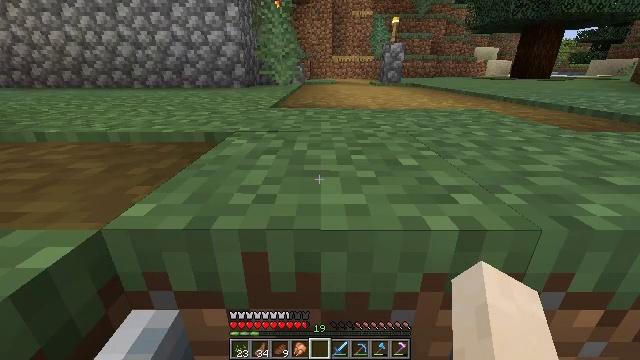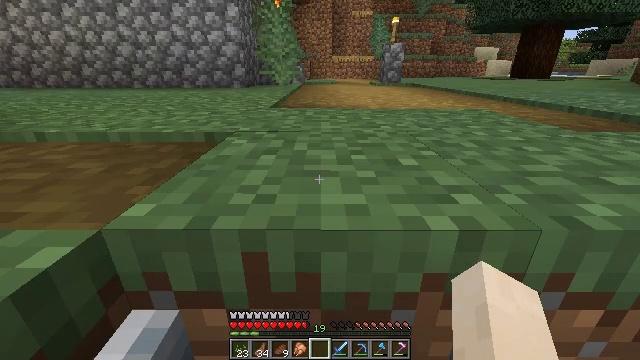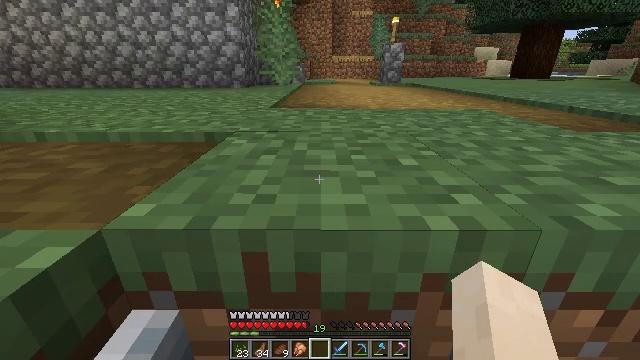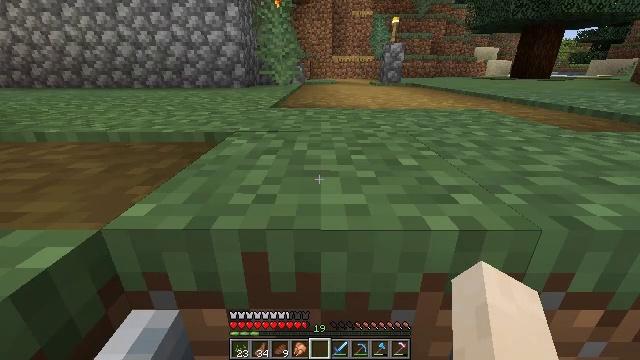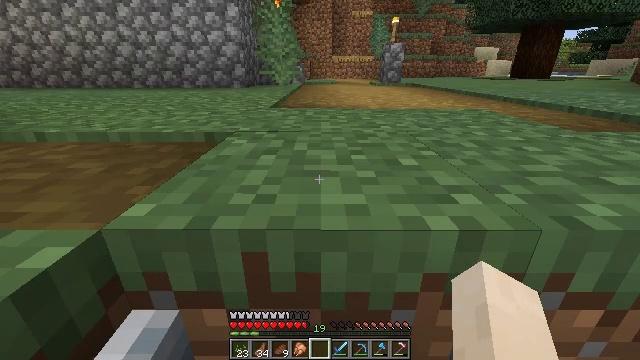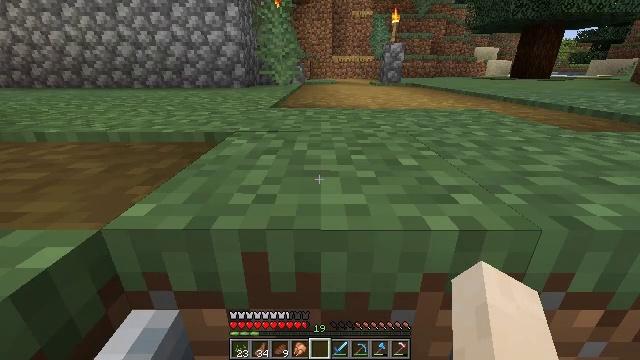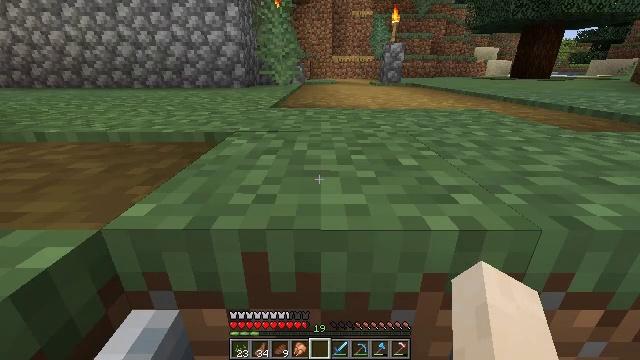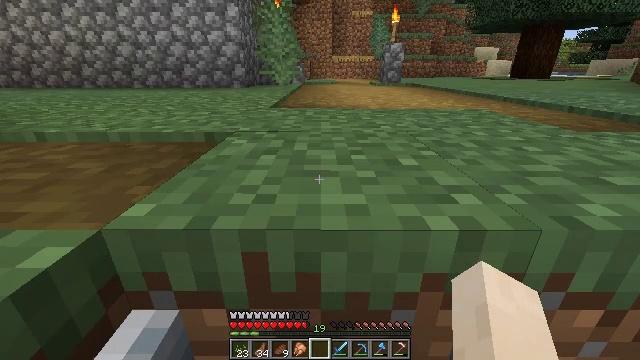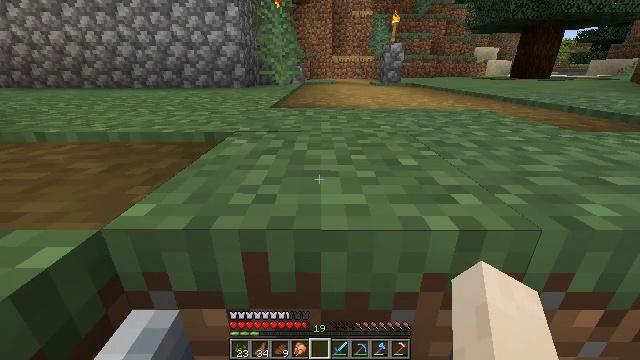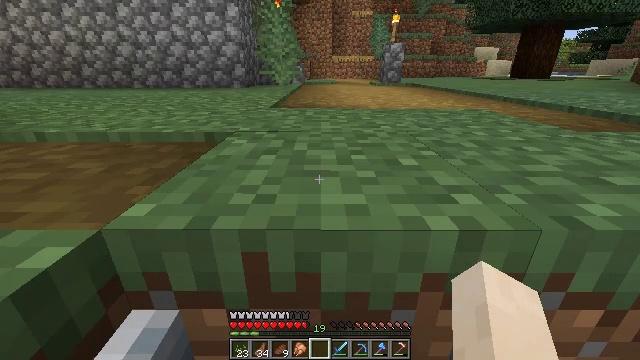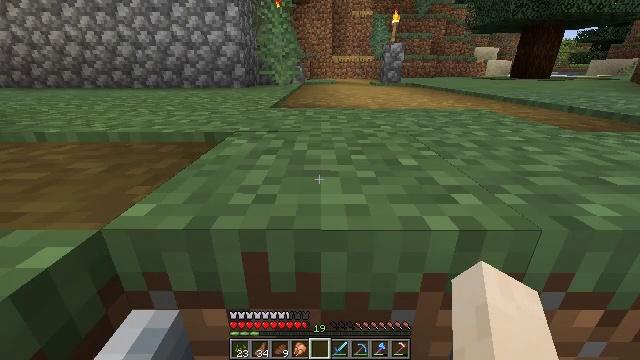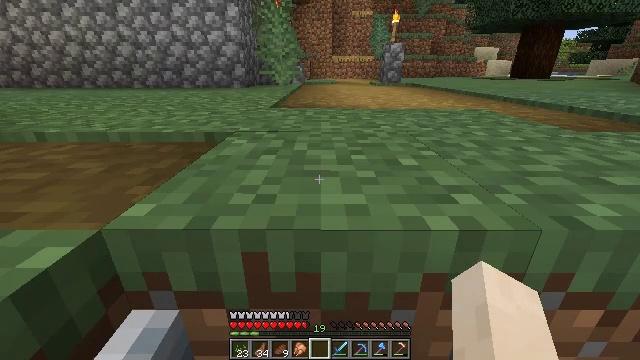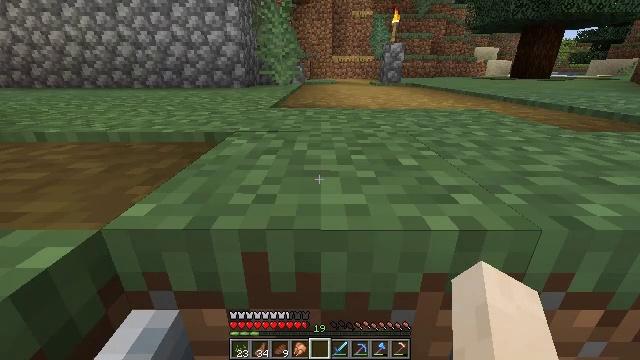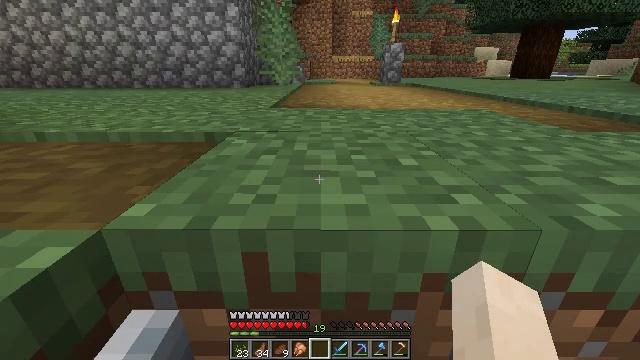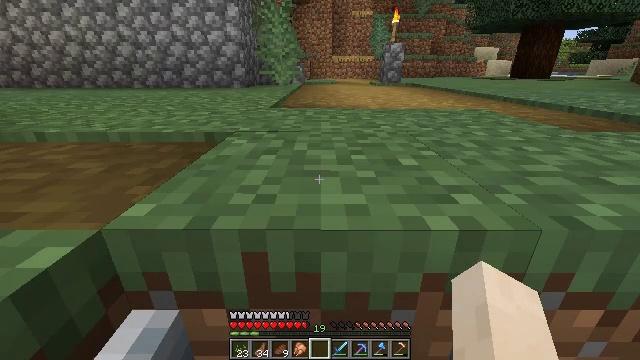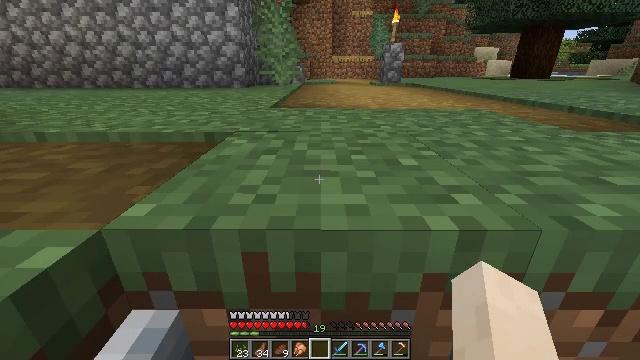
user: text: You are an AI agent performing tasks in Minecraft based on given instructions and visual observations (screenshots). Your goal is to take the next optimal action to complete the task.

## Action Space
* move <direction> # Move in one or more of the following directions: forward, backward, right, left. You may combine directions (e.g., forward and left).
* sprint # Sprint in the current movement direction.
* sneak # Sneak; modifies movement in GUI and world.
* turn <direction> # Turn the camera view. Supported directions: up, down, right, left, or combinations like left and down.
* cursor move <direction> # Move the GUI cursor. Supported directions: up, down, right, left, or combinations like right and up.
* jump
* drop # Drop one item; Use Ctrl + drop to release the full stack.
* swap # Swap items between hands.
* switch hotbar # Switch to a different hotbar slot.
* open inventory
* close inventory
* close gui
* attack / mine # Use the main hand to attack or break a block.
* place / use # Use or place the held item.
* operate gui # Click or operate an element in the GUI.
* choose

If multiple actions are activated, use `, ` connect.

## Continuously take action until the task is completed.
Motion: motion action
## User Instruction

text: Destroy the wheat to collect it.
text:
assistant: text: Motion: no_op
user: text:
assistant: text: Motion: no_op
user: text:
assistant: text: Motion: no_op
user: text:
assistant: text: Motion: no_op
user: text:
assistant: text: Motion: no_op
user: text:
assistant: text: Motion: no_op
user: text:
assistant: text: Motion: no_op
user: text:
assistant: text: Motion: no_op
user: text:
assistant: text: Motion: no_op
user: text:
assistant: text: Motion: no_op
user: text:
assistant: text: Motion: no_op
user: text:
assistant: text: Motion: no_op
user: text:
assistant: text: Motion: no_op
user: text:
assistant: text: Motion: no_op
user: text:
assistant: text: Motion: no_op
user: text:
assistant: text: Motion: no_op
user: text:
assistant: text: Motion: no_op
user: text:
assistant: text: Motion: no_op
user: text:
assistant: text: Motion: no_op
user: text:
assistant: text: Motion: no_op
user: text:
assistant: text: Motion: no_op
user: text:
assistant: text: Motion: no_op
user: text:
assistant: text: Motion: no_op
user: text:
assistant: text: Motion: no_op
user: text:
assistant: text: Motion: no_op
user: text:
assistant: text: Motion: no_op
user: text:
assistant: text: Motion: no_op
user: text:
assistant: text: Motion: no_op
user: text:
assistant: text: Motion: no_op
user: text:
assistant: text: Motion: no_op